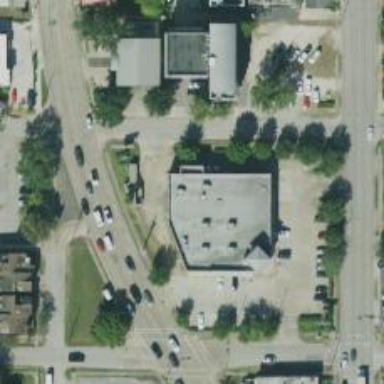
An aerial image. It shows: Pharmacy providing healthcare services.